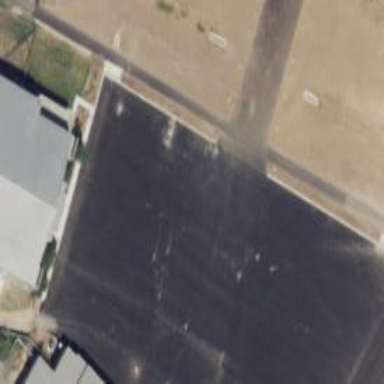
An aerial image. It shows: Image of taxiway at airport.